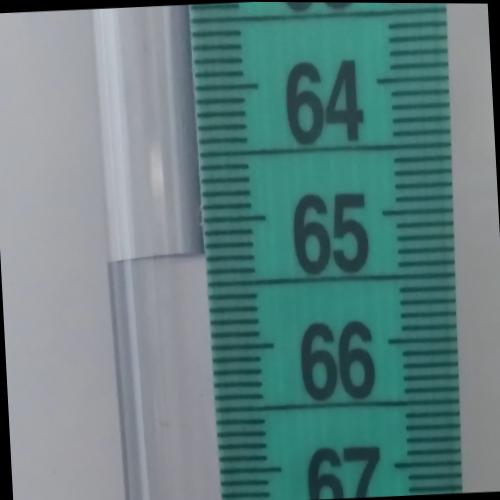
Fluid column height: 65.3 cm